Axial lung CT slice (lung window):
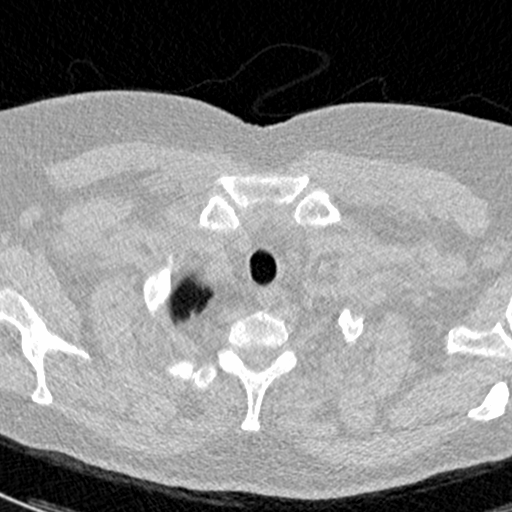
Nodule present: no